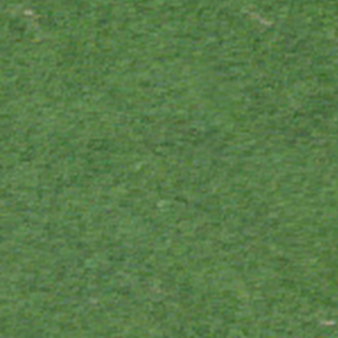
Label: other